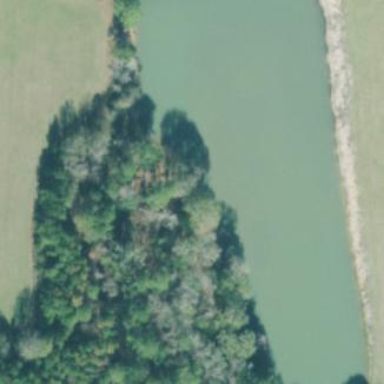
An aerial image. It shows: Reservoir of water.